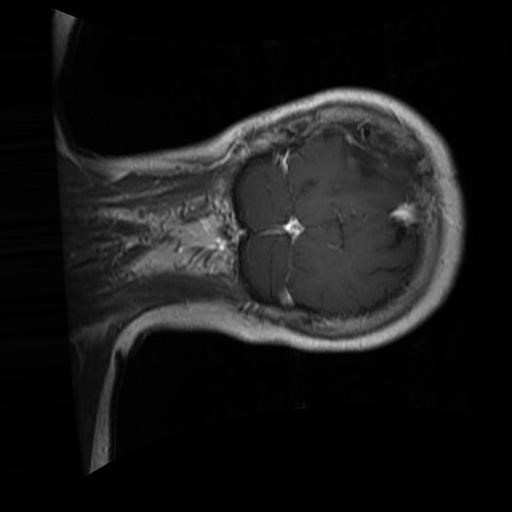
Label: brain_glioma